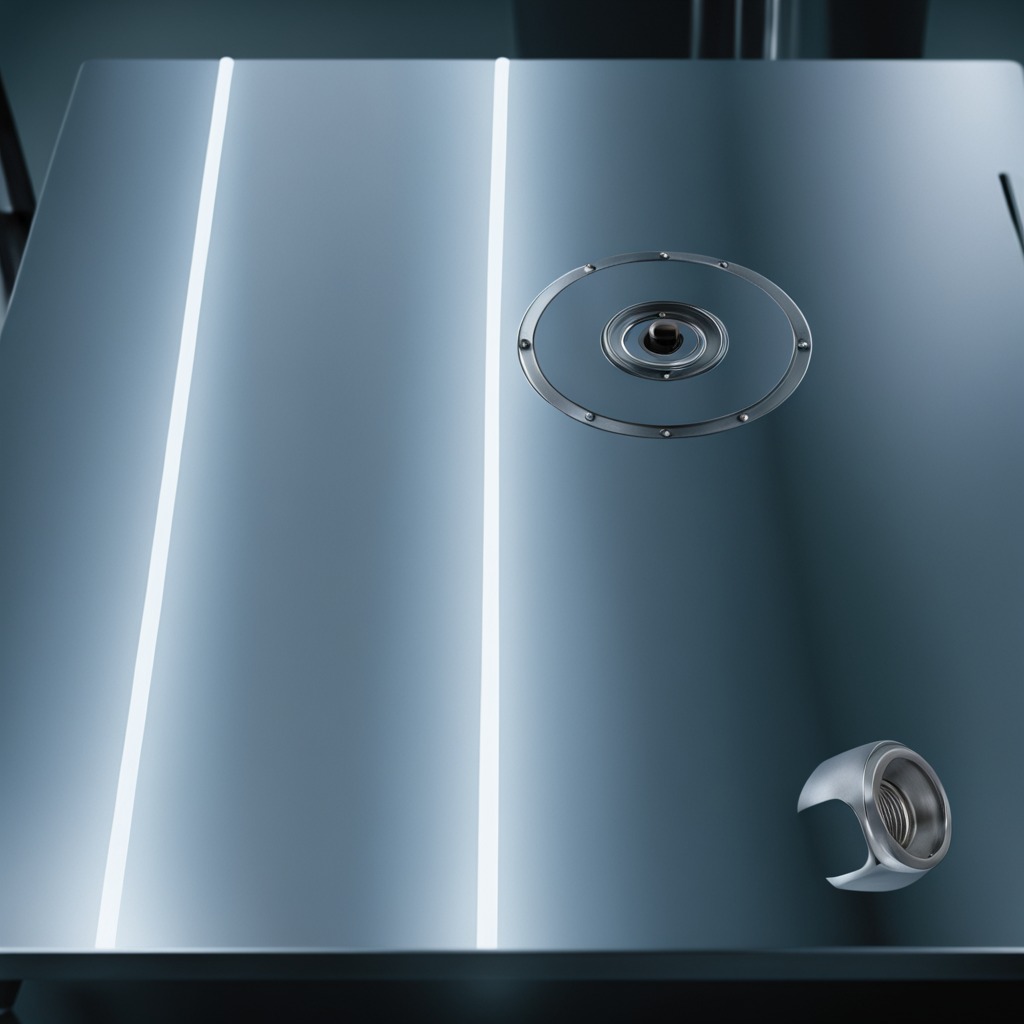
A metal nut is lying on a metal table in a machine shop under fluorescent lights.